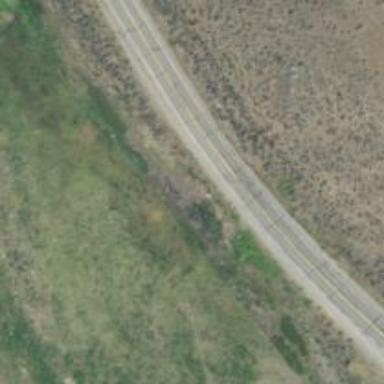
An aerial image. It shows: Culvert tunnel.